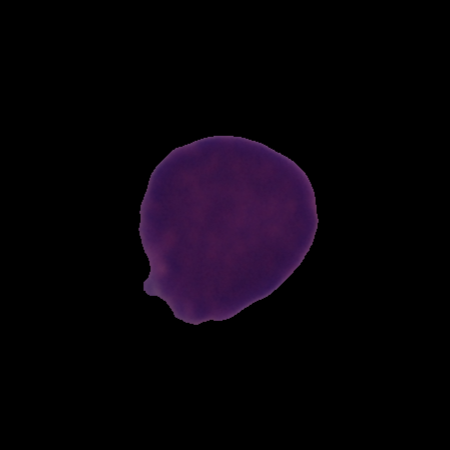
Label: cancer